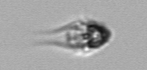
Label: Mesodinium